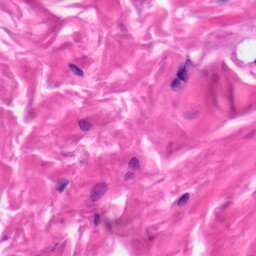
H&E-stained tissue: Skin